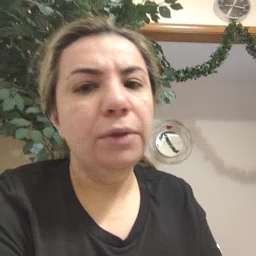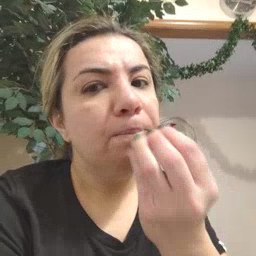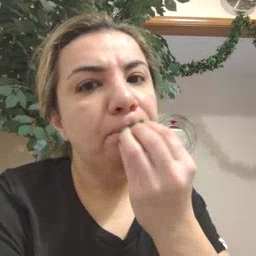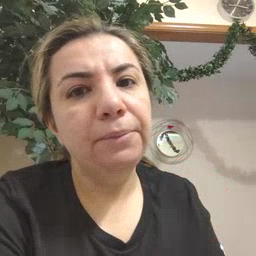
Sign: food